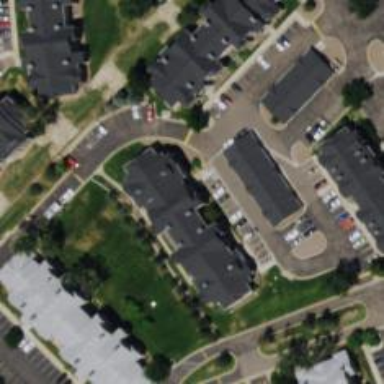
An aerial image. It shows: Image showing building with apartments.